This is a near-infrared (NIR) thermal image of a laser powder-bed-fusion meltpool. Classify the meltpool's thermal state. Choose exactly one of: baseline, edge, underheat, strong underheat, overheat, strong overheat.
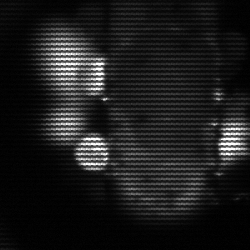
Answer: strong underheat